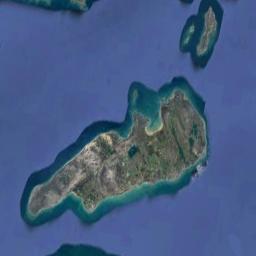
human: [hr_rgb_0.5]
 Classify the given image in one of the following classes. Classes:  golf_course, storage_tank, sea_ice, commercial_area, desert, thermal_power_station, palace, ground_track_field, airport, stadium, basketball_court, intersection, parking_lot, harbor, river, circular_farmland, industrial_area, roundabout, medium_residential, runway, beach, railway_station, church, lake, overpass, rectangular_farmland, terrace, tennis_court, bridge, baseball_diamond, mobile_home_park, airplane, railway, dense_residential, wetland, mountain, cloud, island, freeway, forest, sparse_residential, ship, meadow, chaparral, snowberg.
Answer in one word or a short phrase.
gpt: island